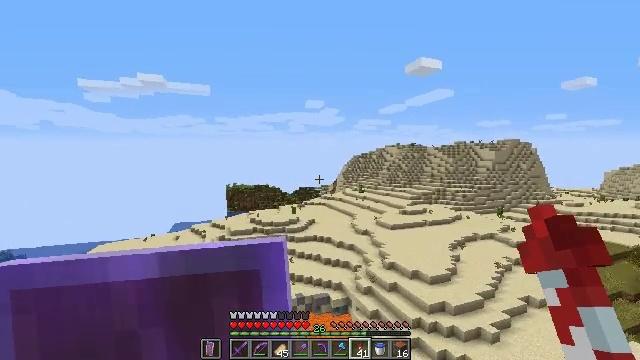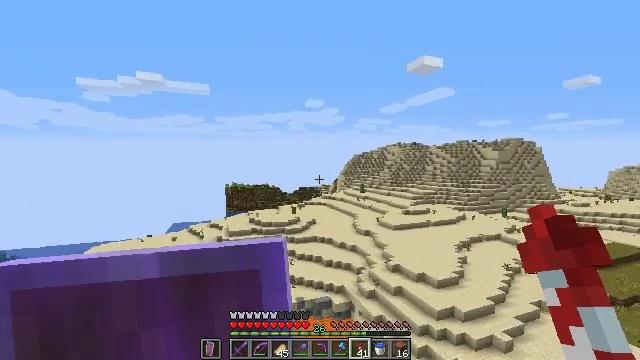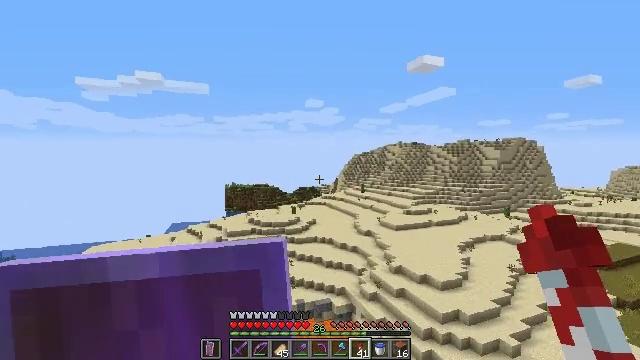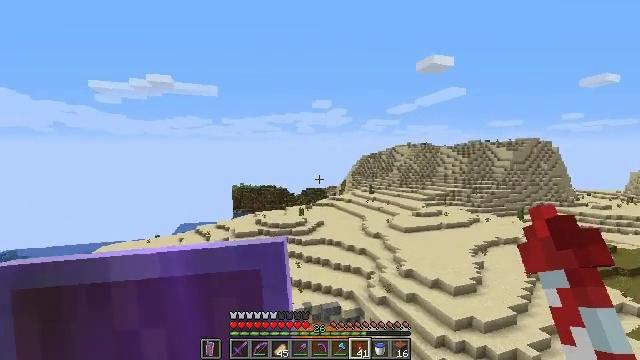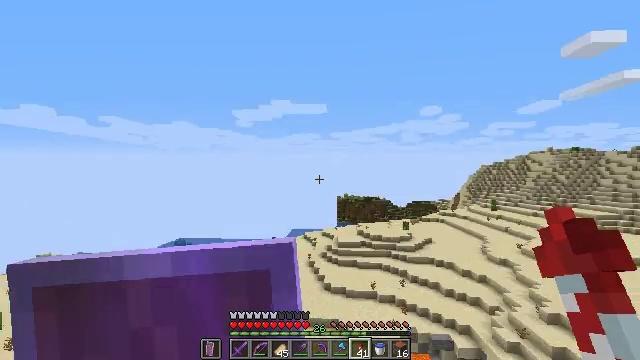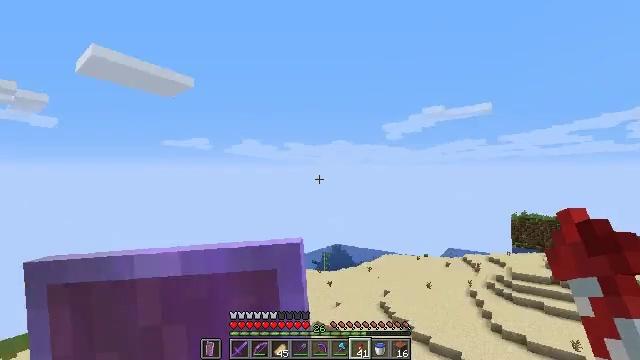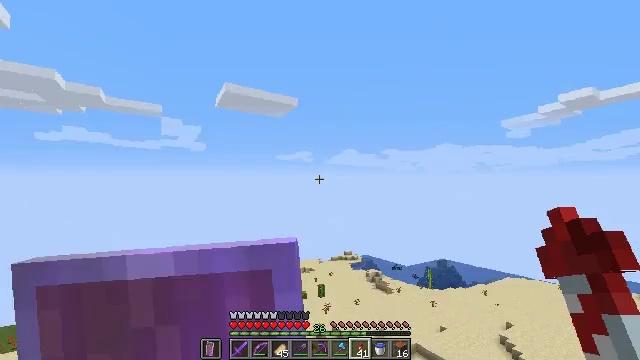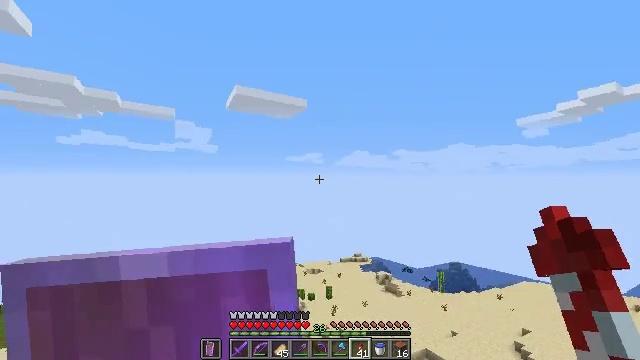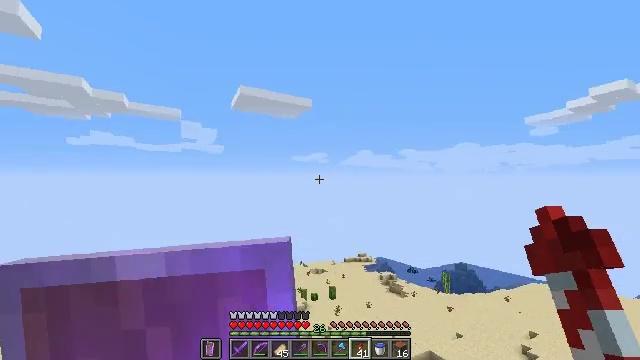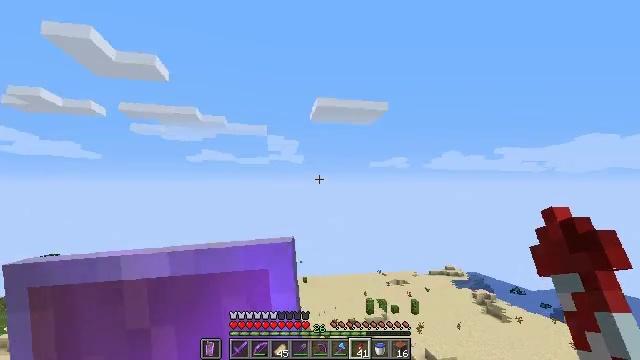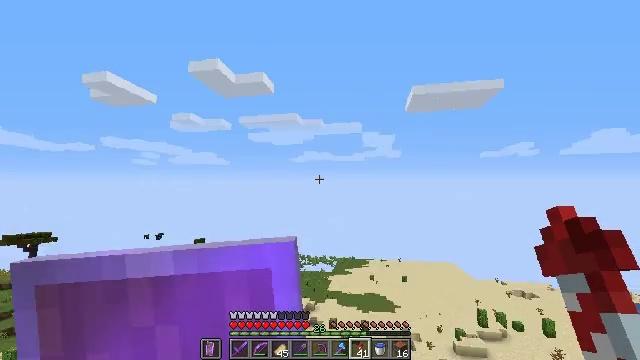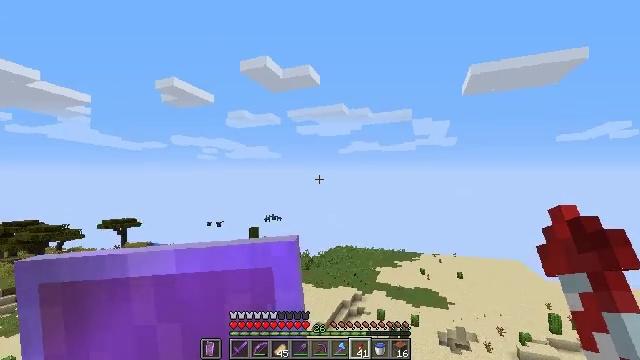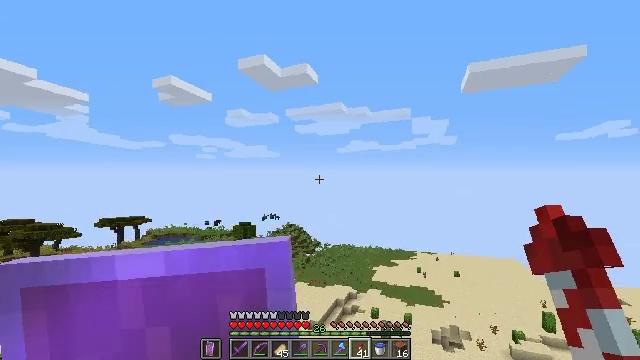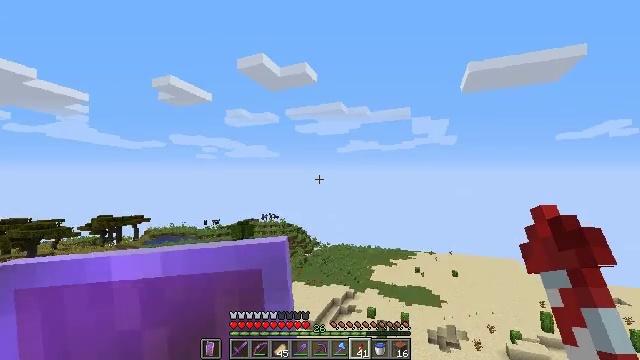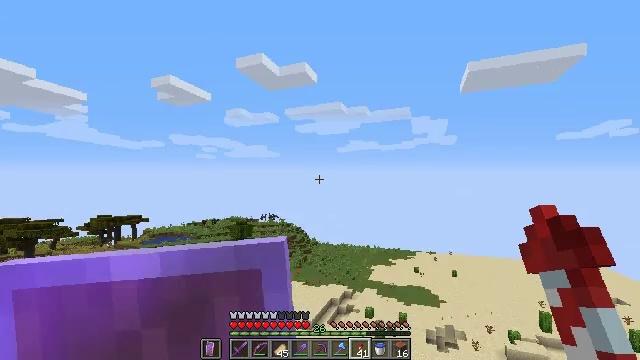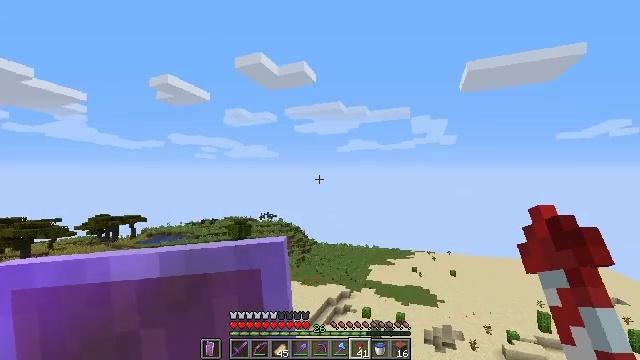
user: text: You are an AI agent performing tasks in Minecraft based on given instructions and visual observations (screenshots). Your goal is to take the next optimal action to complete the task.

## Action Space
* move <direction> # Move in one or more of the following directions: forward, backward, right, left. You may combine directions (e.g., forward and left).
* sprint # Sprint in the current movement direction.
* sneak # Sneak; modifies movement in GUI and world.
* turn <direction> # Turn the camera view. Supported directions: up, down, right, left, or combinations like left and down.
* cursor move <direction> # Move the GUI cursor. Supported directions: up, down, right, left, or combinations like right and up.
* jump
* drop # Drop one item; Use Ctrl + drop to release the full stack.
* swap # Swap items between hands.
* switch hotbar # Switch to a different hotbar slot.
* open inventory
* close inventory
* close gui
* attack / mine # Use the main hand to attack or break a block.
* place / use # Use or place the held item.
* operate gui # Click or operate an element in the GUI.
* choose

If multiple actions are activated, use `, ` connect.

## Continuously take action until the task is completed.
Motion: motion action
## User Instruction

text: drop acacia leaves
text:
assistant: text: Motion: no_op
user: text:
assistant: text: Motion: no_op
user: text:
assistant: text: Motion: turn left
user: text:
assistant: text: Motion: turn left and up
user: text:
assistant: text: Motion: turn left and up
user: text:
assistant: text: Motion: turn left and up
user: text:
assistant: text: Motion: turn left
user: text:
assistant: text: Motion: turn left
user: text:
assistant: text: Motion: turn left and up
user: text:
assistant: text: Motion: turn left
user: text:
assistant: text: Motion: turn left and down
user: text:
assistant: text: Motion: no_op
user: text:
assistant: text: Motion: no_op
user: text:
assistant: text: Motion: no_op
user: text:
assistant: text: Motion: no_op
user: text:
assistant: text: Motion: no_op
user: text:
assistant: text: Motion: no_op
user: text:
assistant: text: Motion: no_op
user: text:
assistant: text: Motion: no_op
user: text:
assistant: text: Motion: no_op
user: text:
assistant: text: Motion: no_op
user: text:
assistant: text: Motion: no_op
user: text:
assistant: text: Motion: turn right and down
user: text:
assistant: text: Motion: turn right and down
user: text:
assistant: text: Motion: turn right and down
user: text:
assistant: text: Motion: no_op
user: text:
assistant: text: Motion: no_op
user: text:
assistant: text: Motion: no_op
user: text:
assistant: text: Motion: no_op
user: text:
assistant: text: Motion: no_op